Question:
I'd like to make my UI similar to this.
Being new to android, I'd like to get some help how I should approach this.
I'm thinking of listView holding 2 rows(email/password) and one footer(Login button).
How would an experienced android developer build this UI?
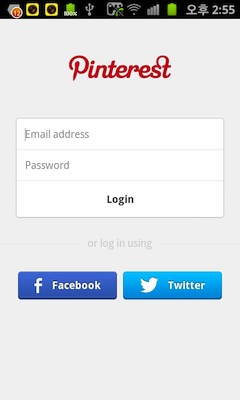
Answer: I would create a 'RelativeLayout' with a gray background (Color.LTGRAY), or use a 9-patch, textured image. As children views, I would center a title image near the top, and use two 'ImageButton's in an evenly-spaced, centered horizontally, 'LinearLayout'. The Login portion would be a 'LinearLayout' with a white (Color.WHITE) background, over which I would add an image for each of the line separators. The 'EditText's would have clear (android.R.color.transparent) backgrounds, and the hint would be set to "Email Address" and "Password", respectively. Below would be a clear button with black text displaying "Login". Finally, a 'TextView' between the button and the ImageButtons, centered in the layout, would show the text "or login using".